Field crop: maize
Growth stage: 2
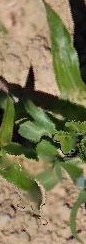
Species: maize